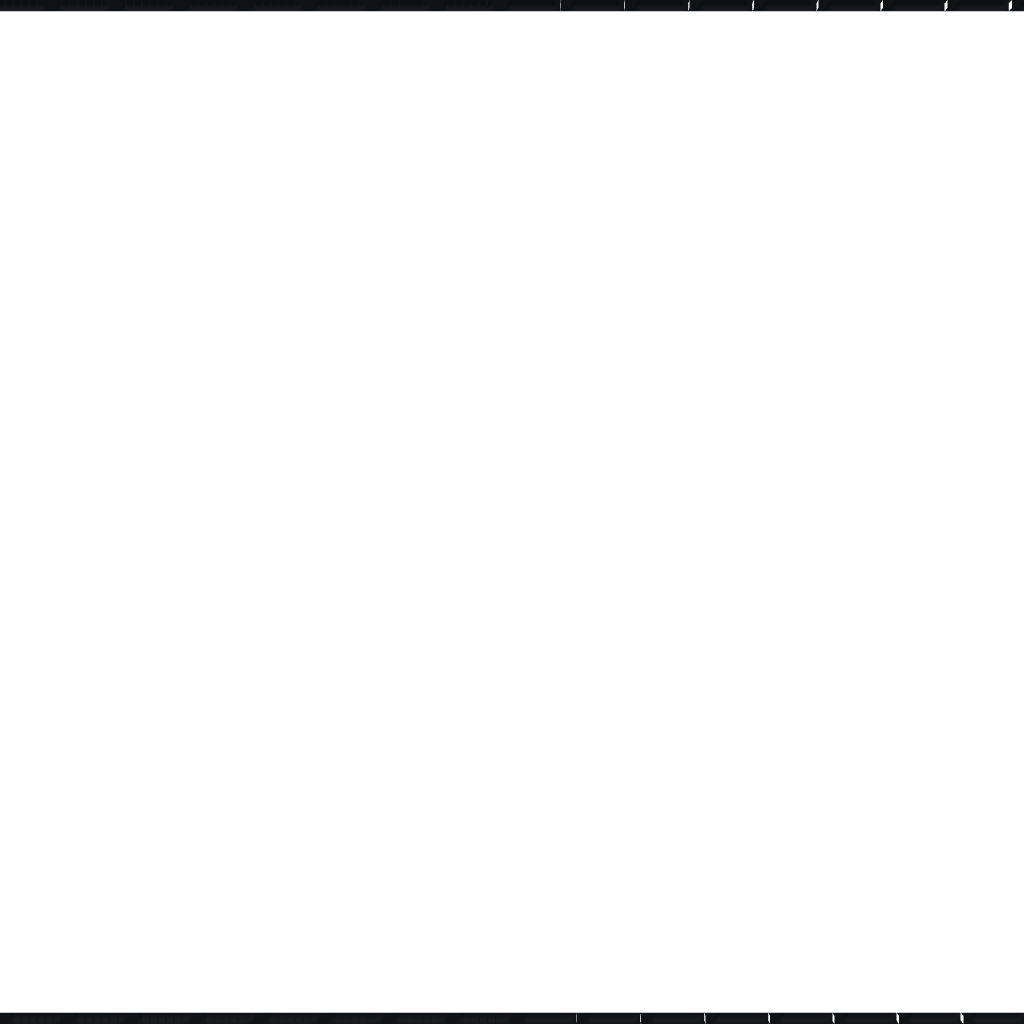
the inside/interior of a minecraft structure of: Real Madrid F.C